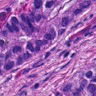
Metastatic tissue present: yes